Question: My code and Visual Studio Code's error message:

Why in Visual Studio Code I can't compile Pascal file but it working properly on FPC IDE or Sublime Text 4 with ObjectPascal package?
My file dir:
'''
d:\Programming\Pascal\Learning\Boi_Duong\#9_Buoi9.pas
'''
Error message:
'''
Free Pascal Compiler version 3.2.2 [2021/05/15] for i386
Copyright (c) <PHONE> by Florian Klaempfl and others
Target OS: Win32 for i386
Compiling #9_Buoi9.pas
Fatal: Cannot open file "#9_Buoi9.pas"
Fatal: Compilation aborted
Error: C:\FPC.2.2in\i386-Win32\ppc386.exe returned an error exitcode
'''
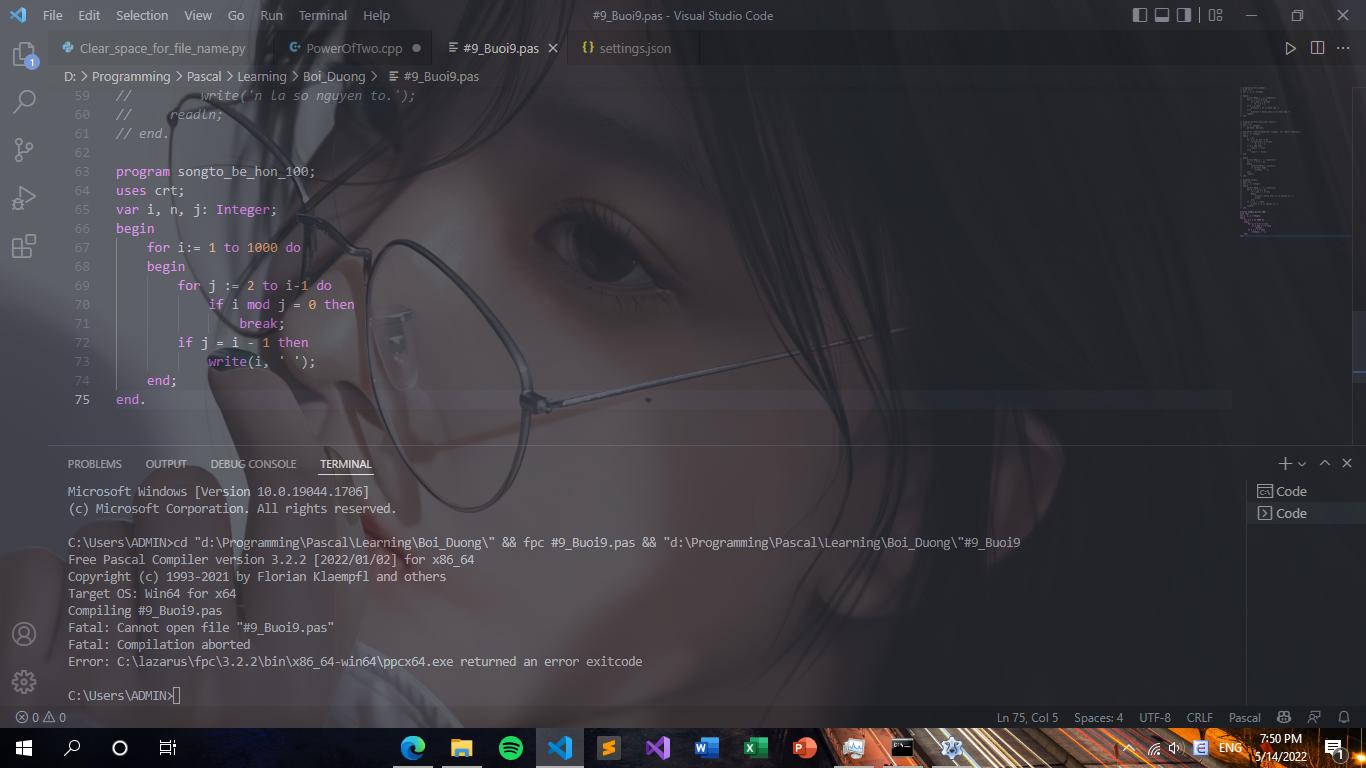
Answer: First, set you default terminal to Command Prompt: Press ++ to open Command Palette, find Terminal: Select your default profile. Then choose Command Prompt.
Then, you need to configure your compiling command in settings.json for Code Runner extension. Open settings.json by press + + and add this setting:
'''
"code-runner.executorMap": {
"pascal": "fpc $fullFileName && $dir$fileNameWithoutExt"
},
'''